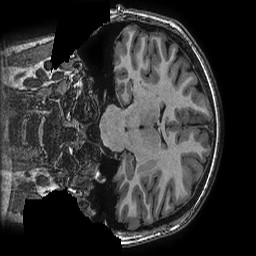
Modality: T1w
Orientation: coronal
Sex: female
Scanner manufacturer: ge
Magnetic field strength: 3 T
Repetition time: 0.0077 s
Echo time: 0.003436 s